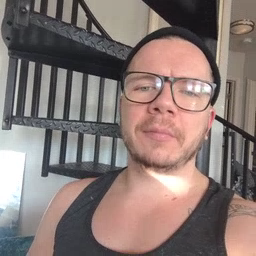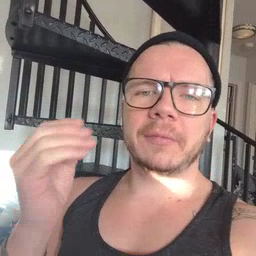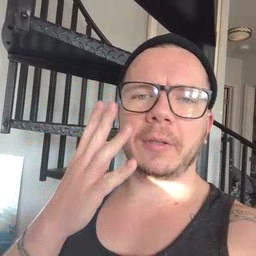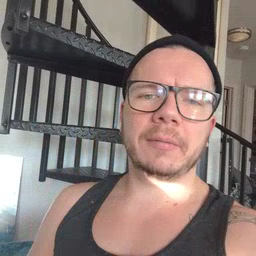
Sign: sun